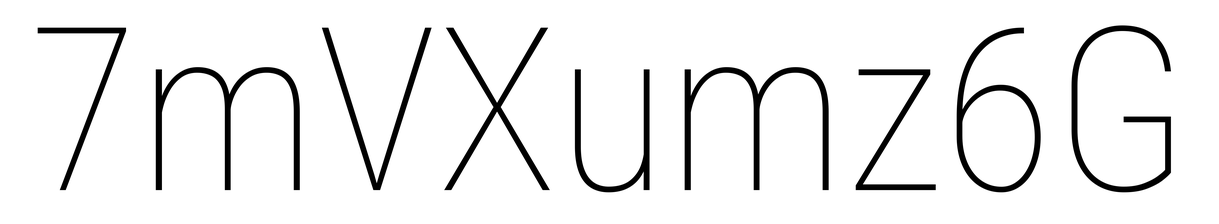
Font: Roboto_Condensed_Thin